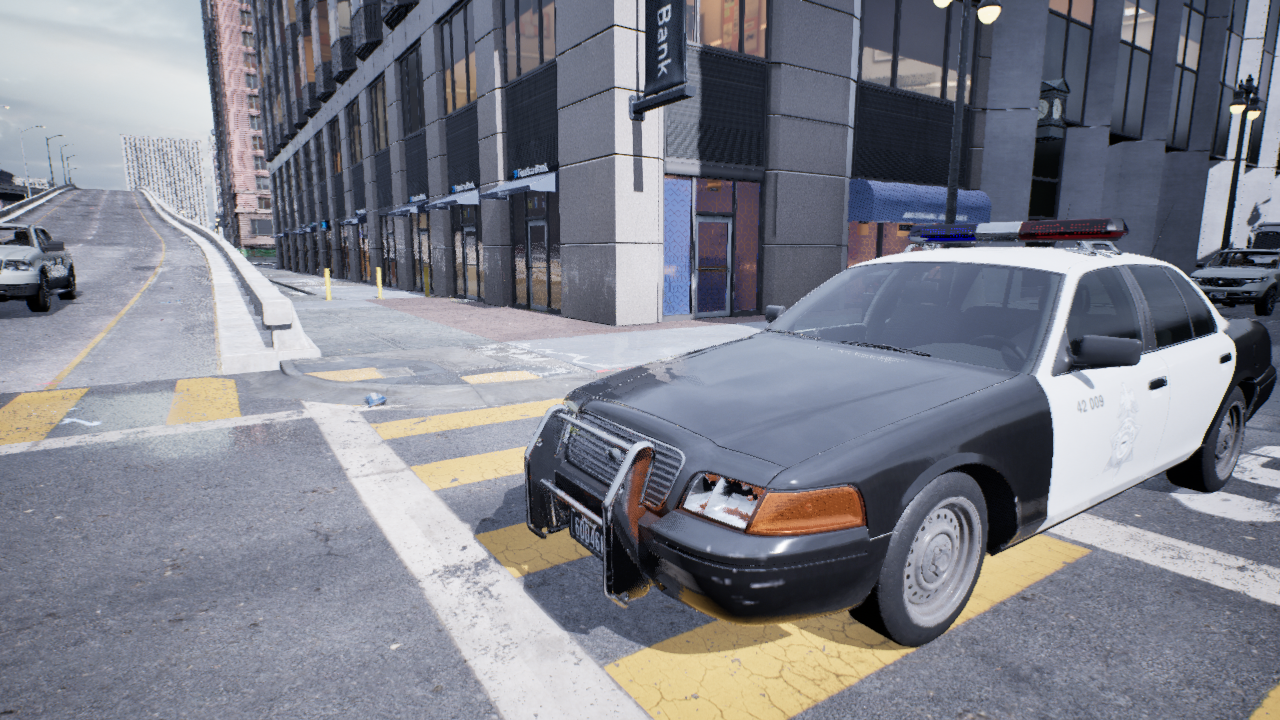
Venue: residential
Lighting: overcast
Vehicle rig: sedan